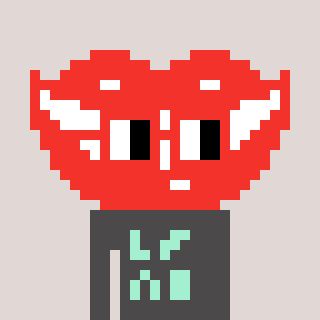
a pixel art character with square red glasses, a smile-shaped head and a grayscale-colored body on a warm background